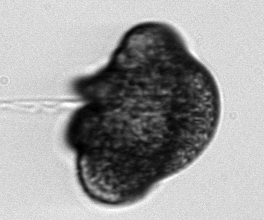
Label: Akashiwo